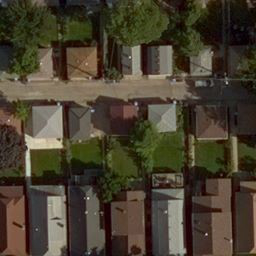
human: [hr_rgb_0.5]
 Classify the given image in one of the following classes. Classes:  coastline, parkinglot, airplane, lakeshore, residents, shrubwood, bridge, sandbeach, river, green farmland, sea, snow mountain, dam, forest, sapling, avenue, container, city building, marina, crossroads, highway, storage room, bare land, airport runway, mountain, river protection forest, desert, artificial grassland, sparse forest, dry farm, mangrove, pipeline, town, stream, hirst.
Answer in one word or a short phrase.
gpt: residents